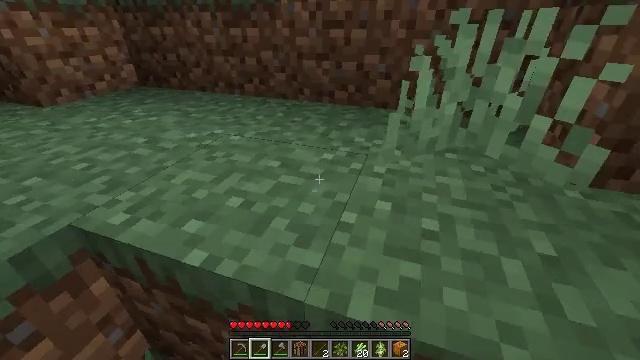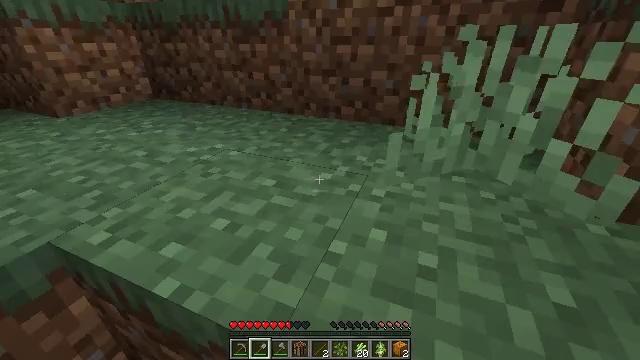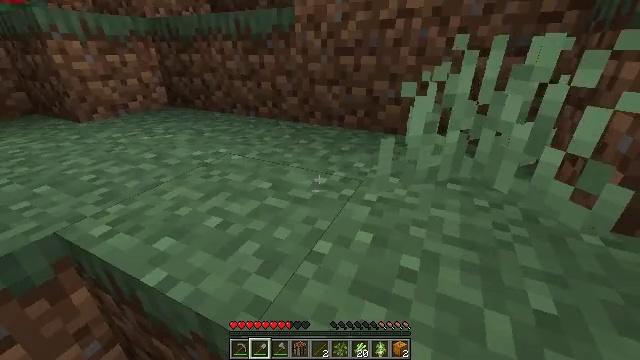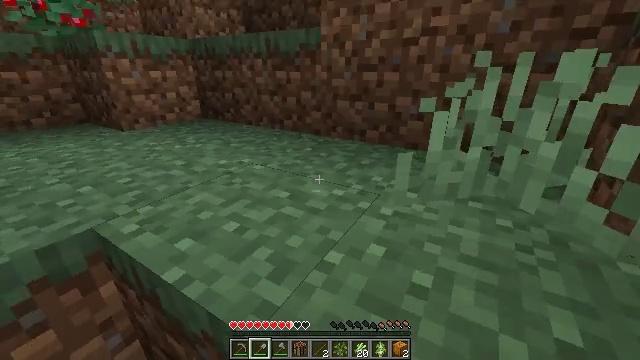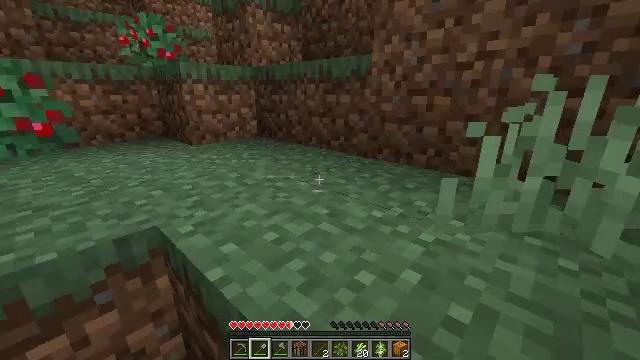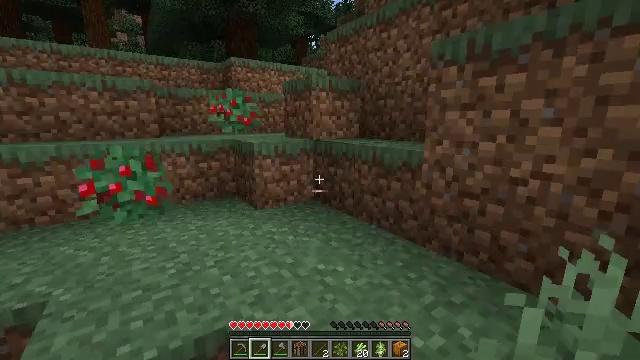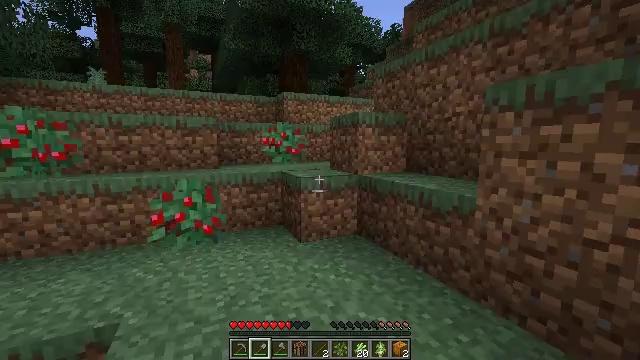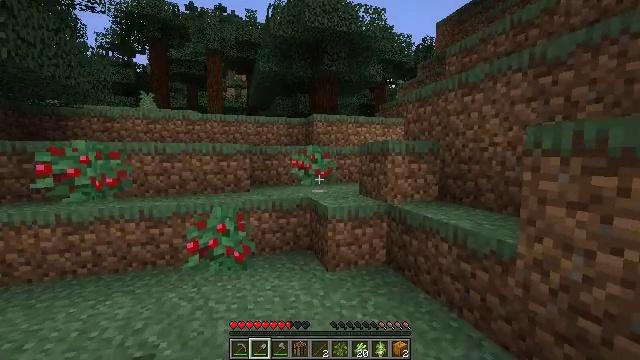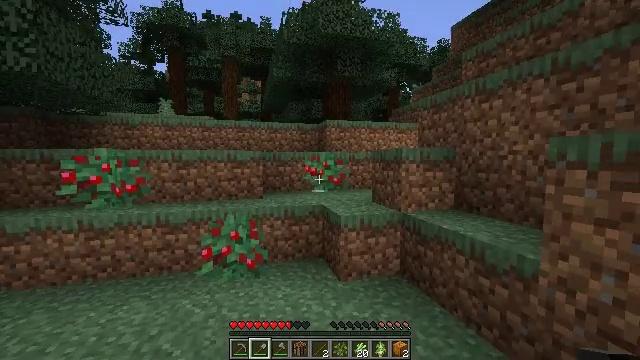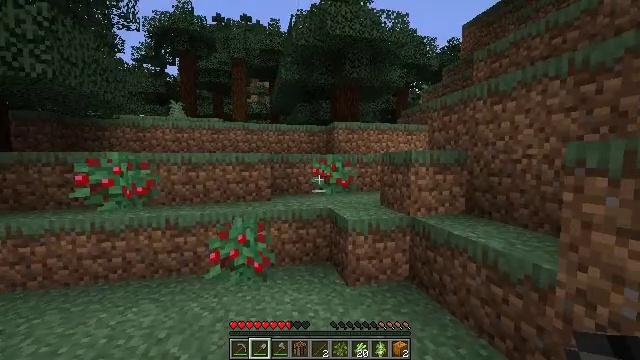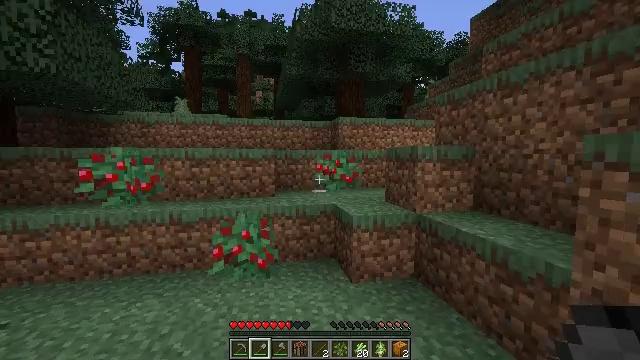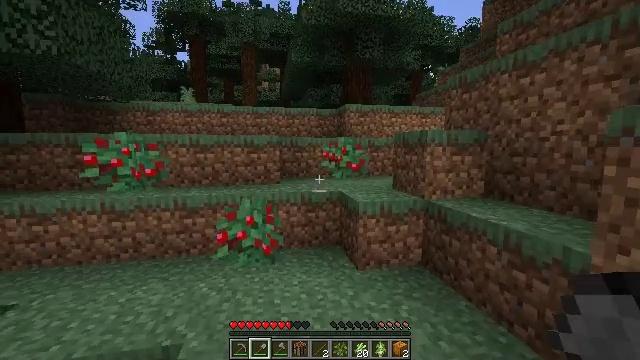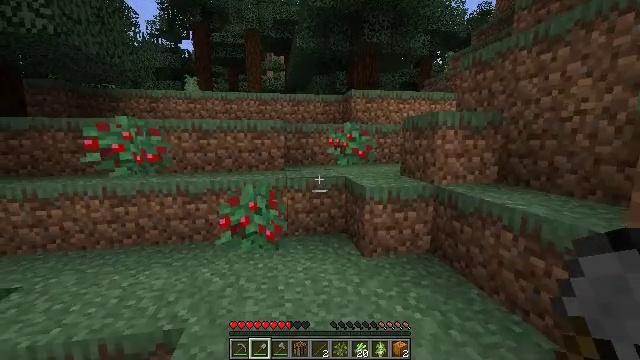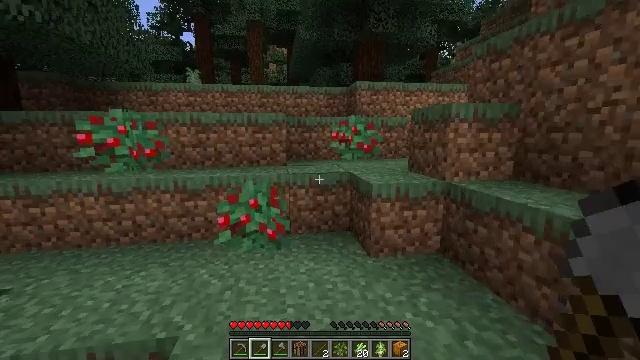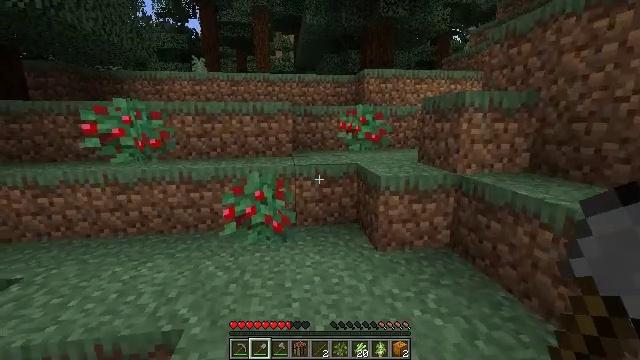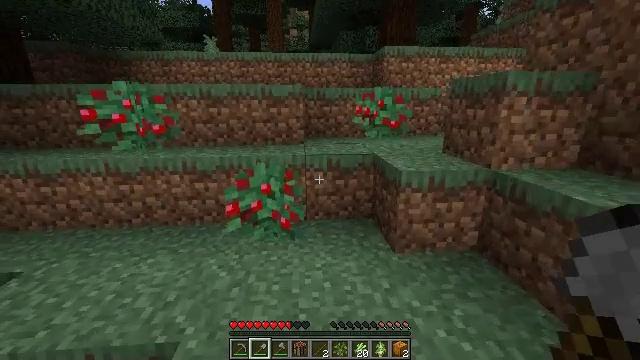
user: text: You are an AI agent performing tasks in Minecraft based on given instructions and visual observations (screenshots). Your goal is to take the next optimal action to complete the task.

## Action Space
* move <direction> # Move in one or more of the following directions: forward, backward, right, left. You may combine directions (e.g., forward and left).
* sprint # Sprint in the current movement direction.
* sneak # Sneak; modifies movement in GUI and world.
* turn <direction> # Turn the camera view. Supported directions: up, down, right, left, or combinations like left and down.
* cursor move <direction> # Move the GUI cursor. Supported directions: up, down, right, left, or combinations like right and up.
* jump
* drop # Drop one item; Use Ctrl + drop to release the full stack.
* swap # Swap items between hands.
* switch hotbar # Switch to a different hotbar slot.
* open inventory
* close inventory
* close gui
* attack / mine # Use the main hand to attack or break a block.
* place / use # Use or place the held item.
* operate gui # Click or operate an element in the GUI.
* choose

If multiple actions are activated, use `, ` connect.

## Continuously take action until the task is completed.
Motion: motion action
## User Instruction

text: Harvest sweet berries by mining the bush.
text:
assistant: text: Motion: move forward and move right, turn left and up
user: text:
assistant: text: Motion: move forward and move right, turn left and up
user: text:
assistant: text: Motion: move forward and move right, turn left and up
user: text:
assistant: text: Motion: move forward and move right, turn left and up, jump
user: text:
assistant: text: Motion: move forward and move right, turn left and up, jump
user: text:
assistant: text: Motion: move forward, turn left and up, jump
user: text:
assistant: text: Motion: move forward, turn left and up, jump
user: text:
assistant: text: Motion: move forward, turn left, jump
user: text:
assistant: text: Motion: move forward, turn left, jump
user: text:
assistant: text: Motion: move forward, turn left
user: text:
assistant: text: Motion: move forward, turn left and down
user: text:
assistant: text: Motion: move forward, turn left and down
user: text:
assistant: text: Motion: move forward, turn down
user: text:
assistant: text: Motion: move forward, turn left and down
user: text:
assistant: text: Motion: move forward, turn left and down
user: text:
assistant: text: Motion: move forward, turn left and down
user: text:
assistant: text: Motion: move forward, turn left and down
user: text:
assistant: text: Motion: move forward, turn left and down, attack / mine
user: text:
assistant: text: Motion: move forward, turn left and down, attack / mine
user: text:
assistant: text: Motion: move forward, turn down, attack / mine
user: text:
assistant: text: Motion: move forward, turn left and down, attack / mine
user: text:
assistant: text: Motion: move forward, turn down, attack / mine
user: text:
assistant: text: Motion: attack / mine